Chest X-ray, PA view. Patient: 75 years old, sex M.
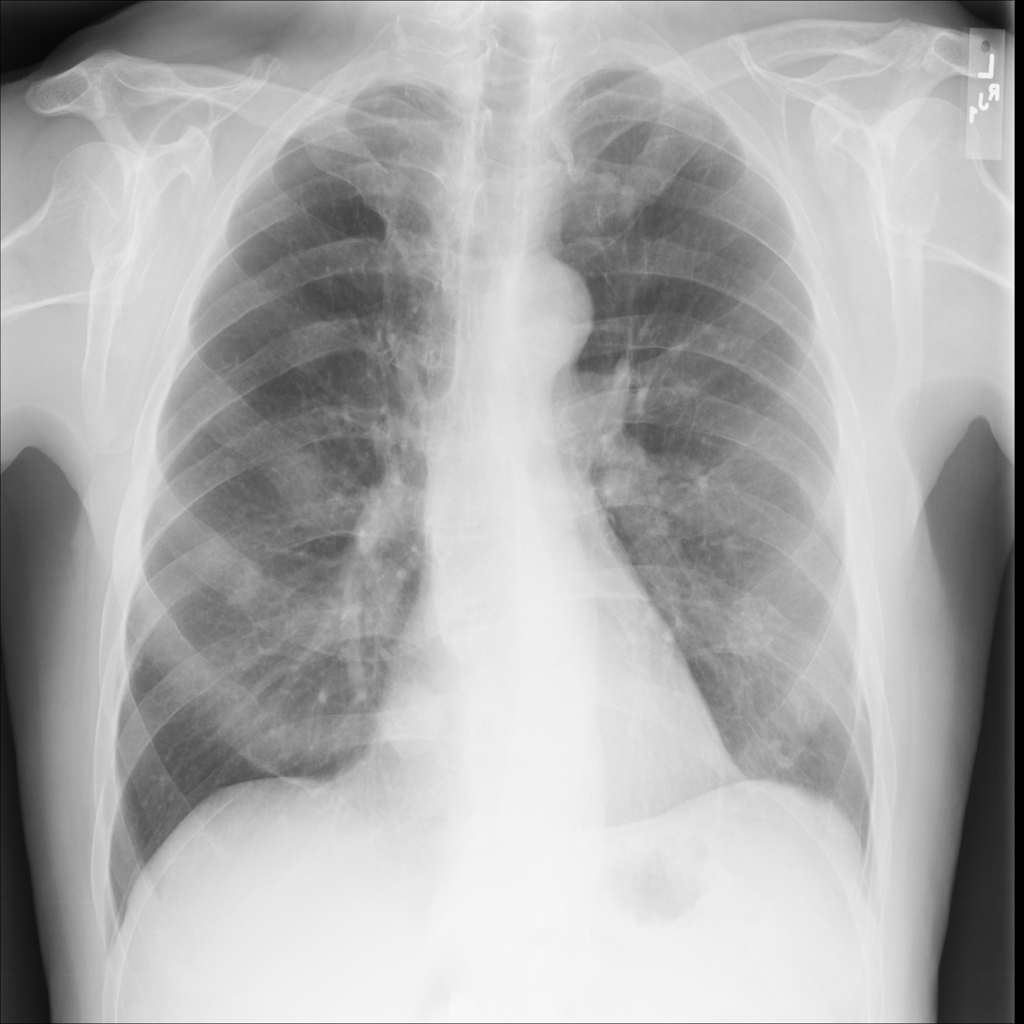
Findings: Nodule